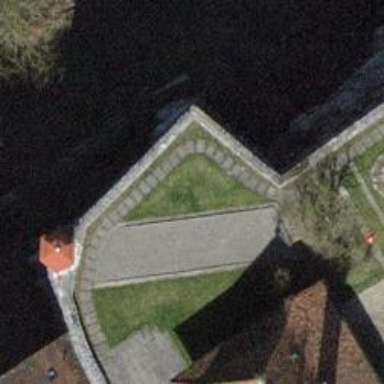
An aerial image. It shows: City wall serving as barrier.